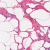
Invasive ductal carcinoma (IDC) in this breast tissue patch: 0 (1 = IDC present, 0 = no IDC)